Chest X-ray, PA view. Patient: 57 years old, sex F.
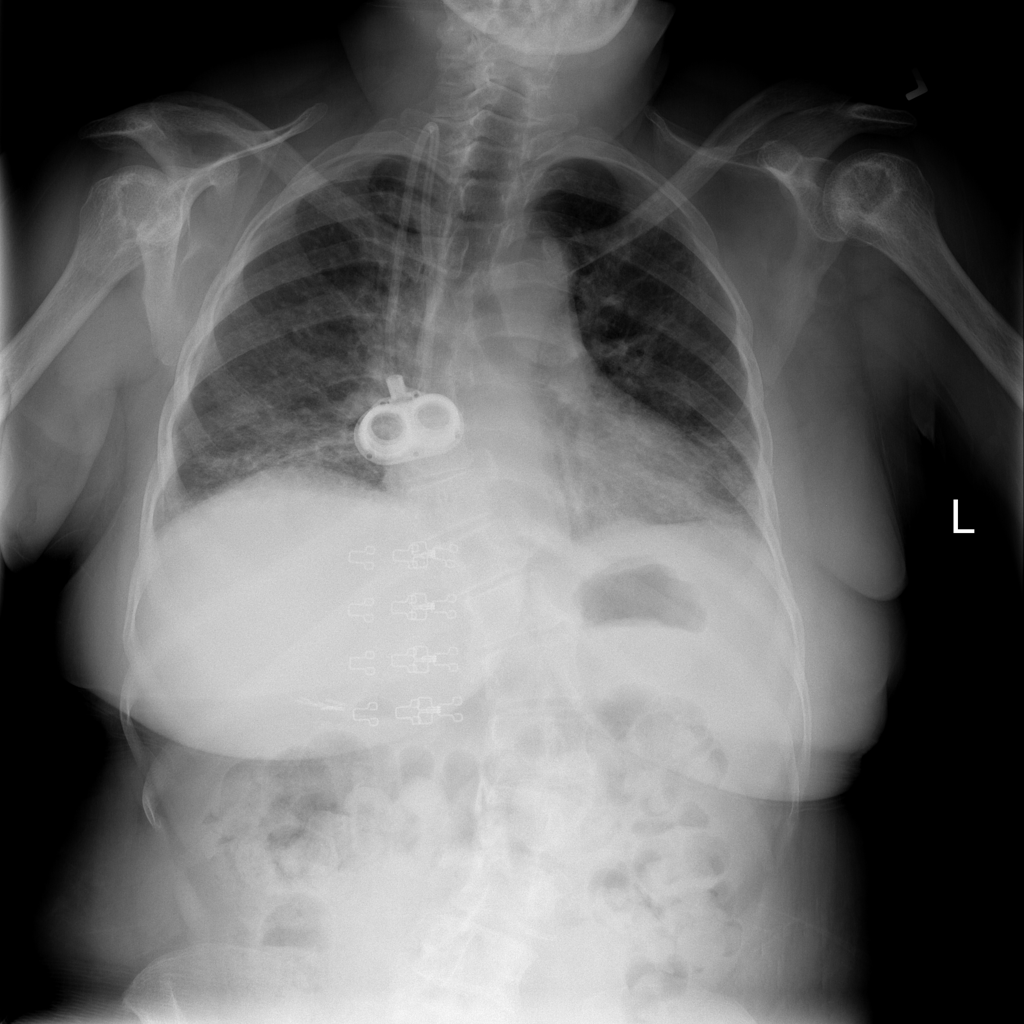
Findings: Atelectasis, Infiltration